Question: I'd like to project images on a wall using camera. Images, essentially, must scale regarding the distance between camera and the wall.
Firstly, I made distance calculations by using right triangle trigonometry(visionHeight * Math.tan(a)). It's not 100% exact but yet close to real values.
Secondly, knowing the distance we can try to figure out all panorama height by using isosceles triangle trigonometry formula: c = a * tan(A);
'A = mCamera.getParameters().getVerticalViewAngle();'
The results are about 30% greater than the actual object height and it's kinda weird.
'double panoramaHeight = (distance * Math.tan( mCamera.getParameters().getVerticalViewAngle() / 2 * <PHONE>)) * 2;'
I've also tried figuring out those angles using the same isosceles triangle's formula, but now knowing the distance and the height. I got 28 and 48 degrees angles.
Does it mean that android camera doesn't render everything it shoots ? And, what other solutions you can suggest ?

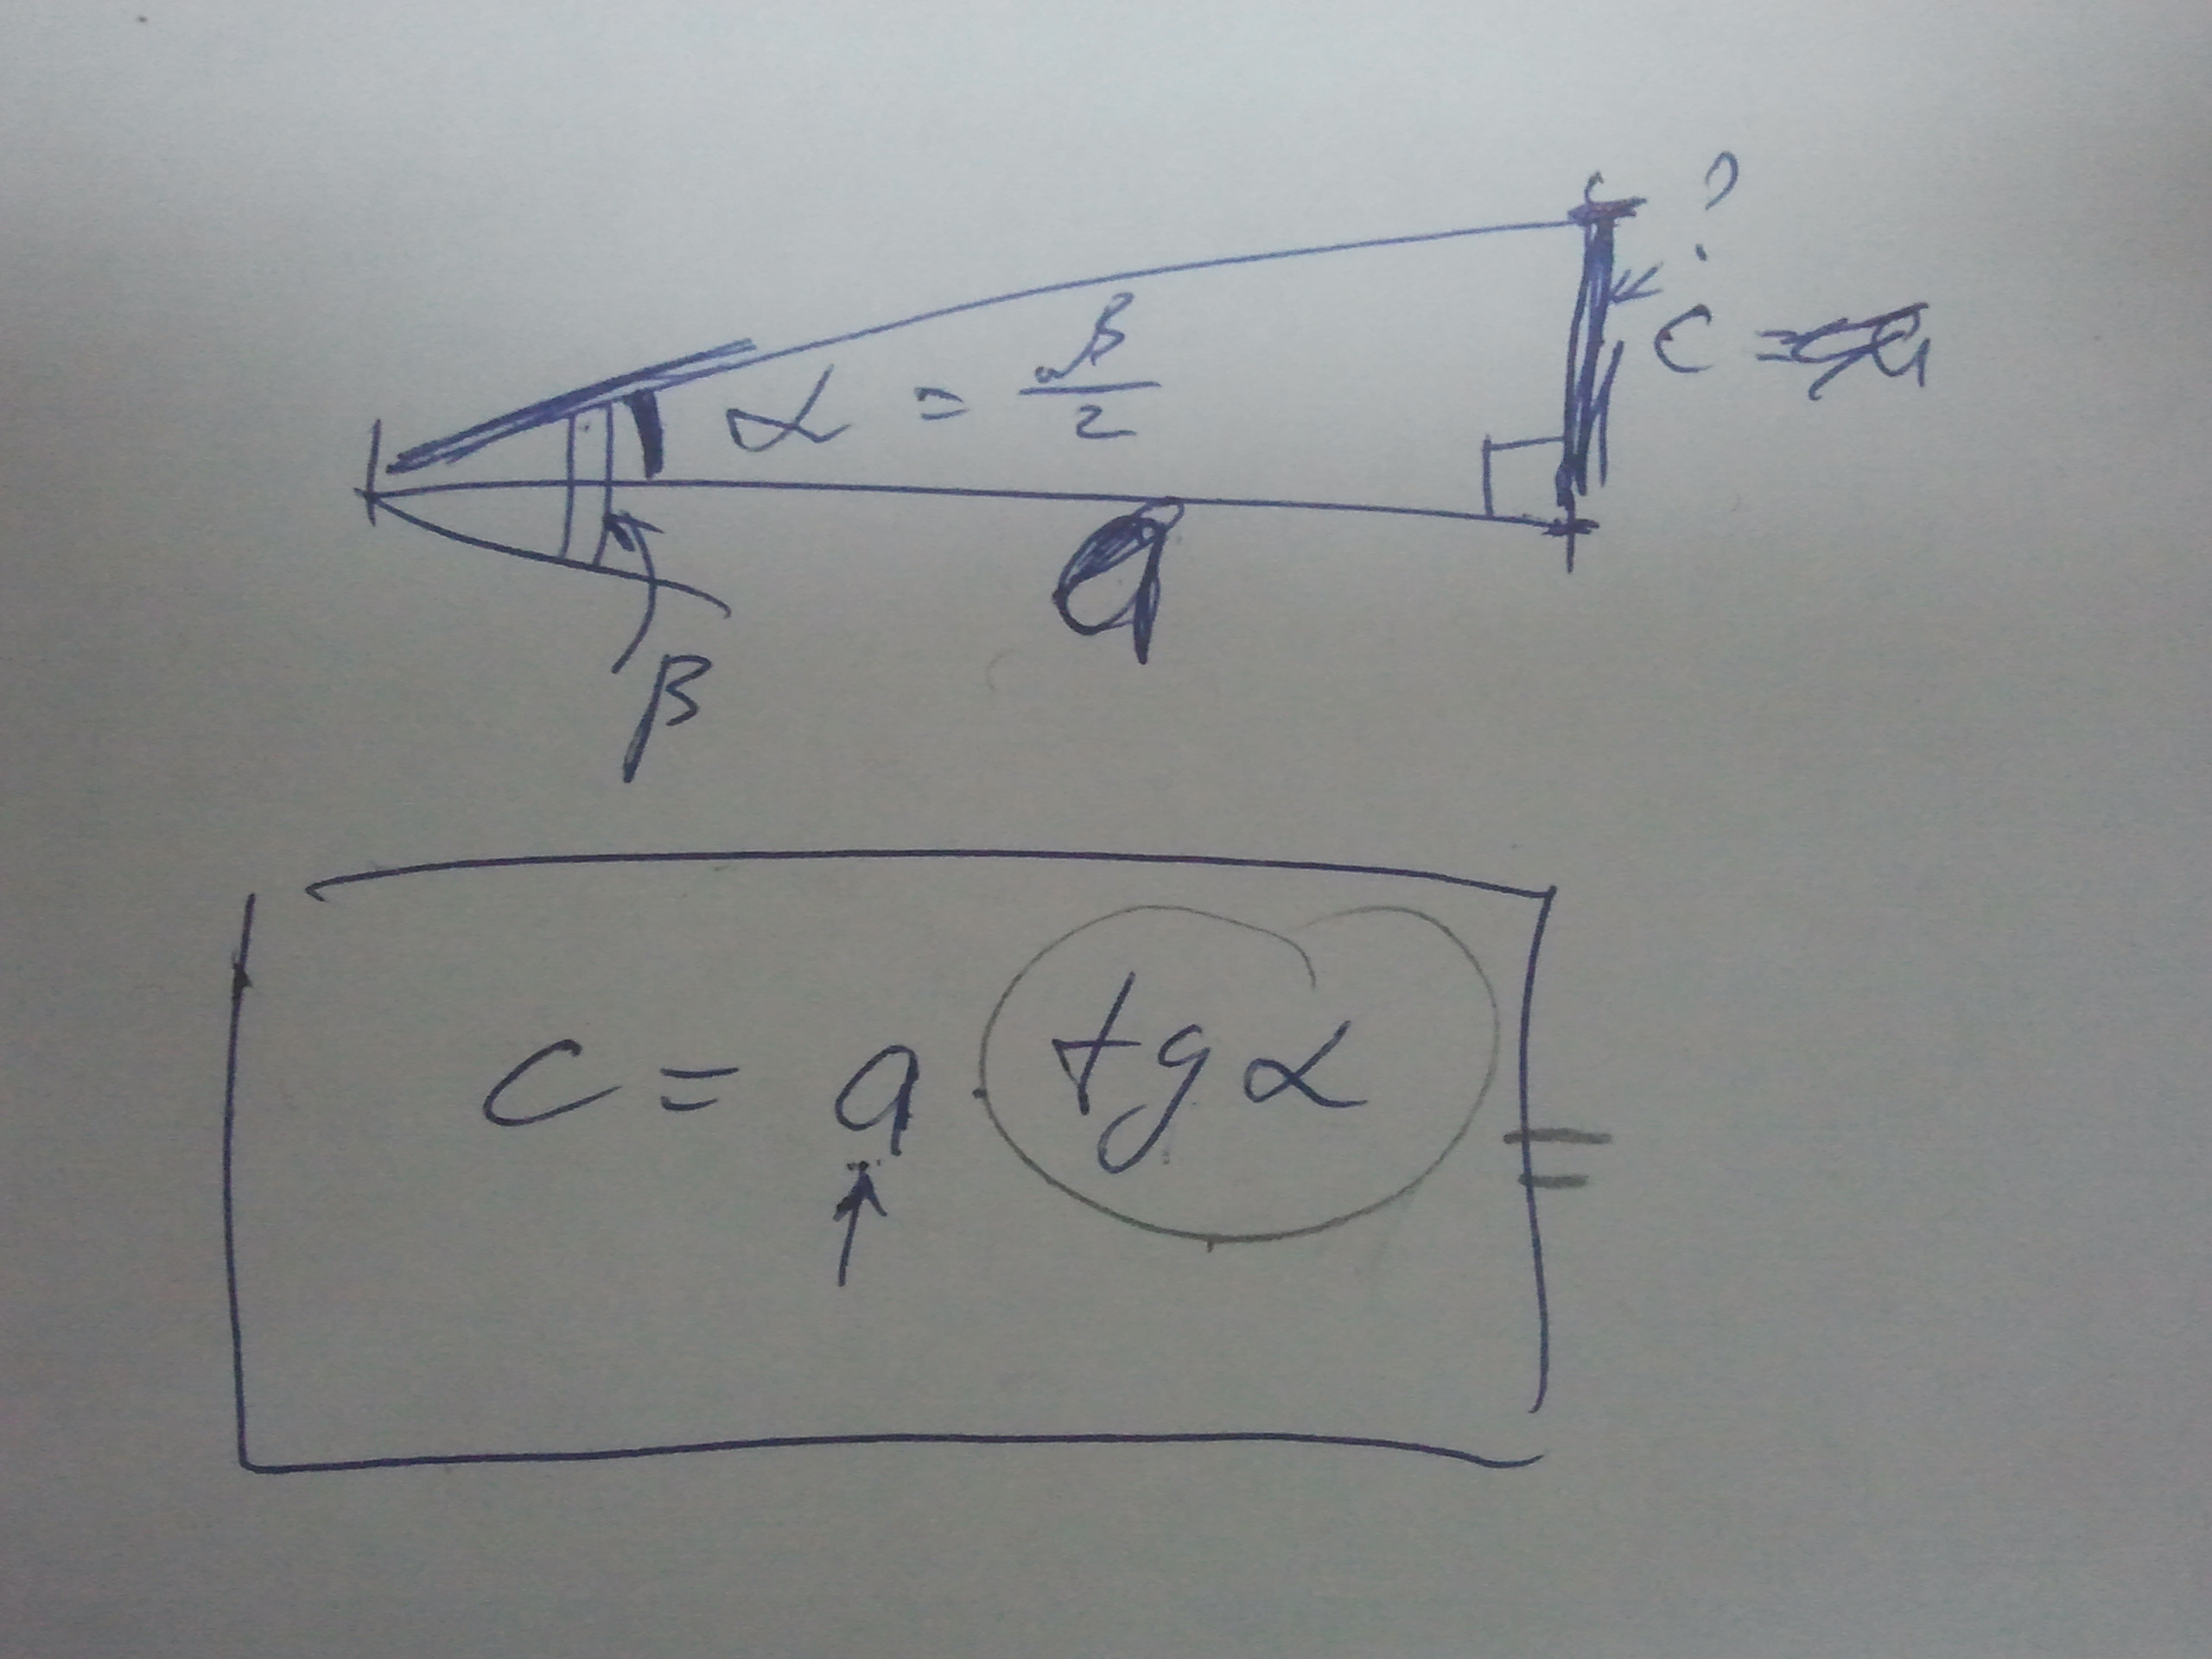
Answer: Web search shows that the values returned by getVerticalViewAngle() cannot be blindly trusted on all devices; also note that you should take into account the zoom level and aspect ratio, see <URL>